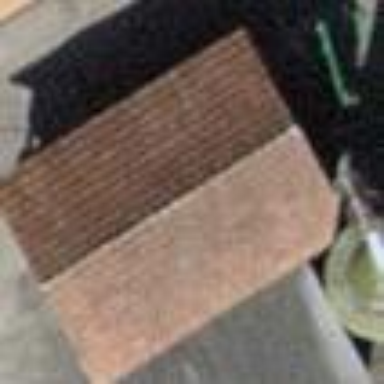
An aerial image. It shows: Shed.